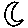
Label: moon